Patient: sex M, age 42
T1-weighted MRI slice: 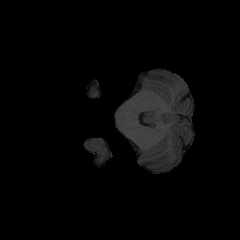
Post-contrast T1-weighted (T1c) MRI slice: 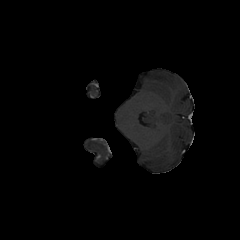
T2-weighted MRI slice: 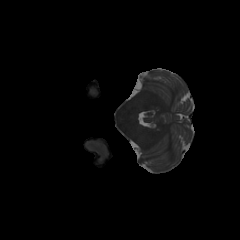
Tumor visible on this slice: no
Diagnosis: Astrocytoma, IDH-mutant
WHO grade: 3